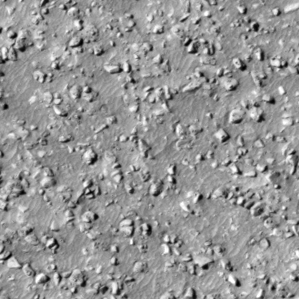
Label: non_frost